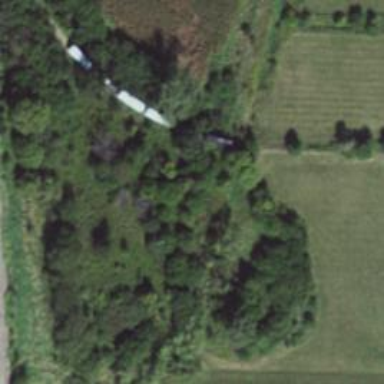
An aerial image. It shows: Abandoned railway.